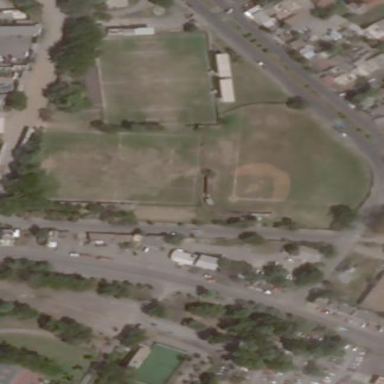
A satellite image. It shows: Baseball pitch for leisure and sports activities.